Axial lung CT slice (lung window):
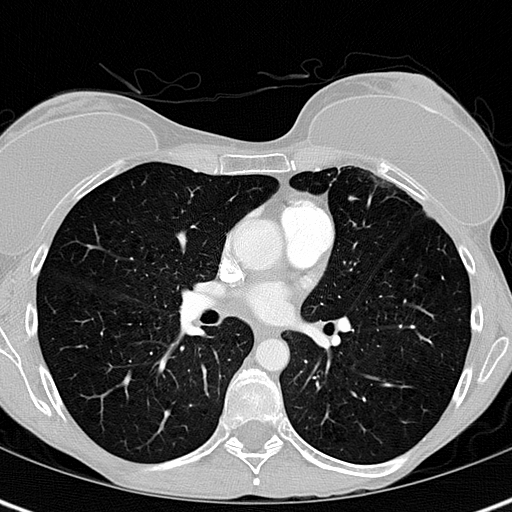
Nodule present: no